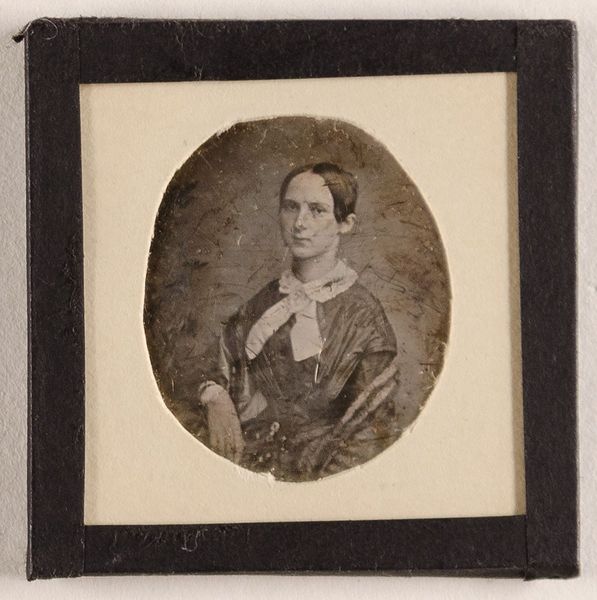
Titel: Unbekannte Frau
Standort: Hamburg
Institution: Museum für Kunst und Gewerbe Hamburg
Schlagwörter: frau, portrait, foto, fotografie, photographie, photo, lichtbild, daguerreotypie, bildwerke, angewandte und bildende kunst, hessische systematik, porträt, porträtfotografie, porträtphotographie, hüftbild